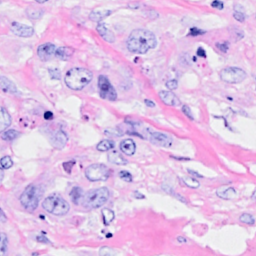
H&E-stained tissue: Breast